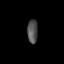
Tissue: prostate
Cell type: Myeloid cells
Senescence score: 0.7426
Nuclear area (px): 242
Mean DAPI intensity: 81.496